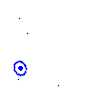
Particle: electron